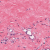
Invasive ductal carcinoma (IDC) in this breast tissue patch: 0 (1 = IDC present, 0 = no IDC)